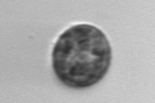
Label: Thalassiosira